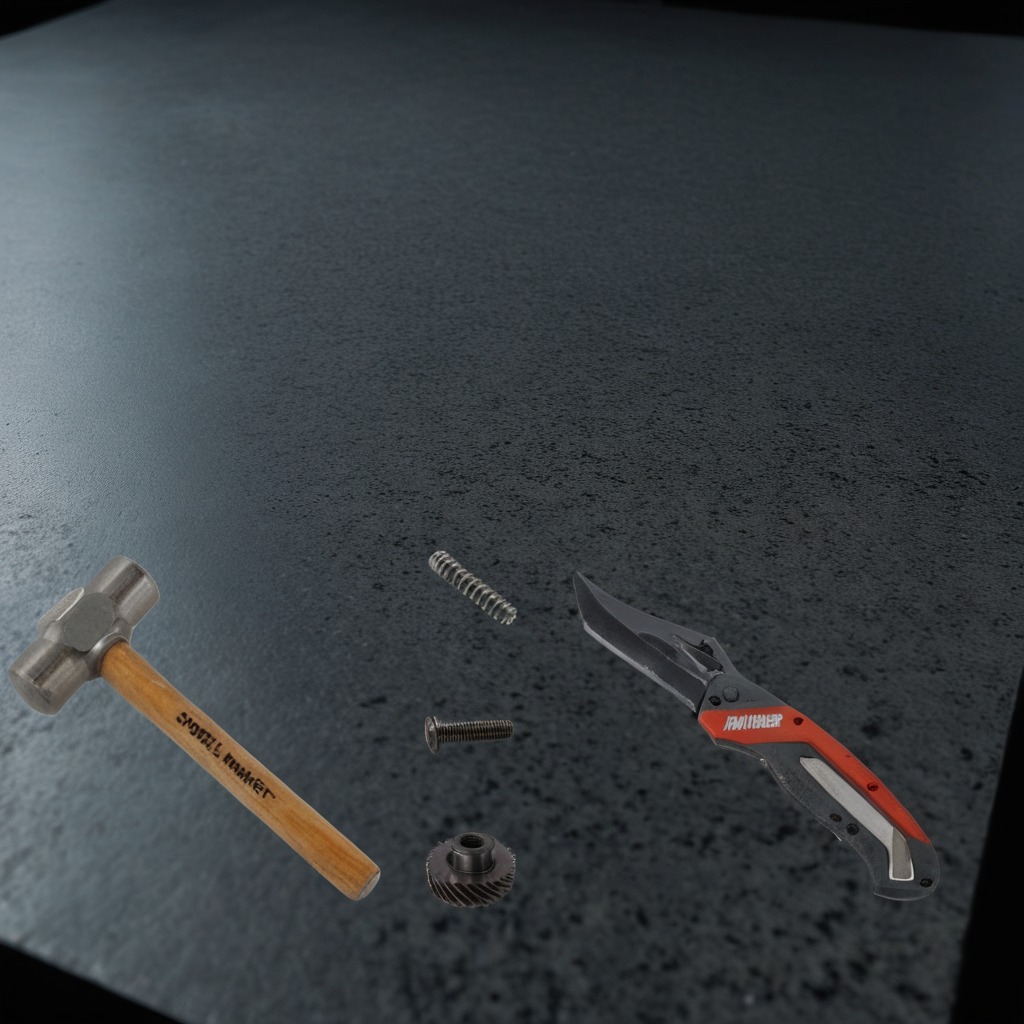
A steel gear with teeth, a utility knife, a metal machine screw, a hammer, and a coiled metal spring are lying on the clean granite table inside a workshop at night.